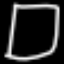
Label: square